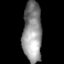
Tissue: skin
Cell type: Fibroblasts
Senescence score: 0.7251
Nuclear area (px): 1116
Mean DAPI intensity: 144.894